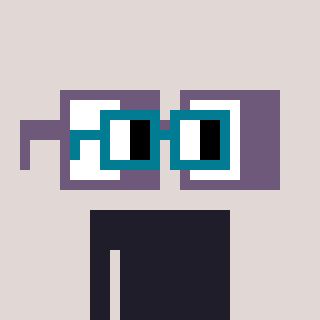
a pixel art character with square dark green glasses, a glasses-shaped head and a green-colored body on a warm background